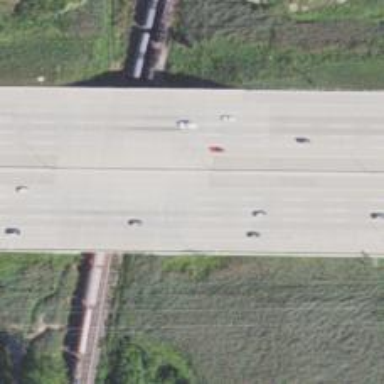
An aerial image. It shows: Motorway bridge.